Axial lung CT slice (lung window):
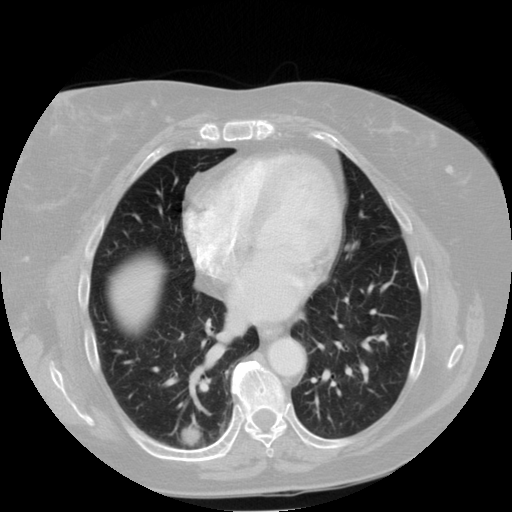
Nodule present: yes
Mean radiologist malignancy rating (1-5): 3.75